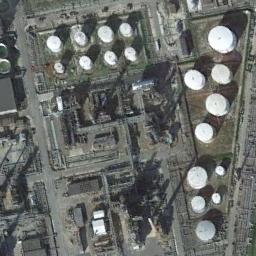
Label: storage_tank